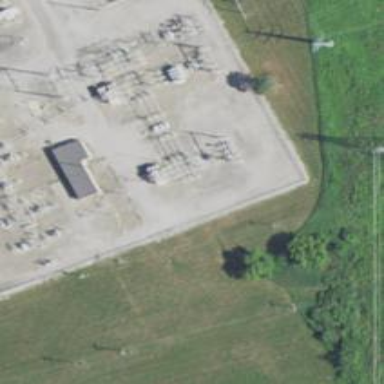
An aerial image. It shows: Switch for power supply.